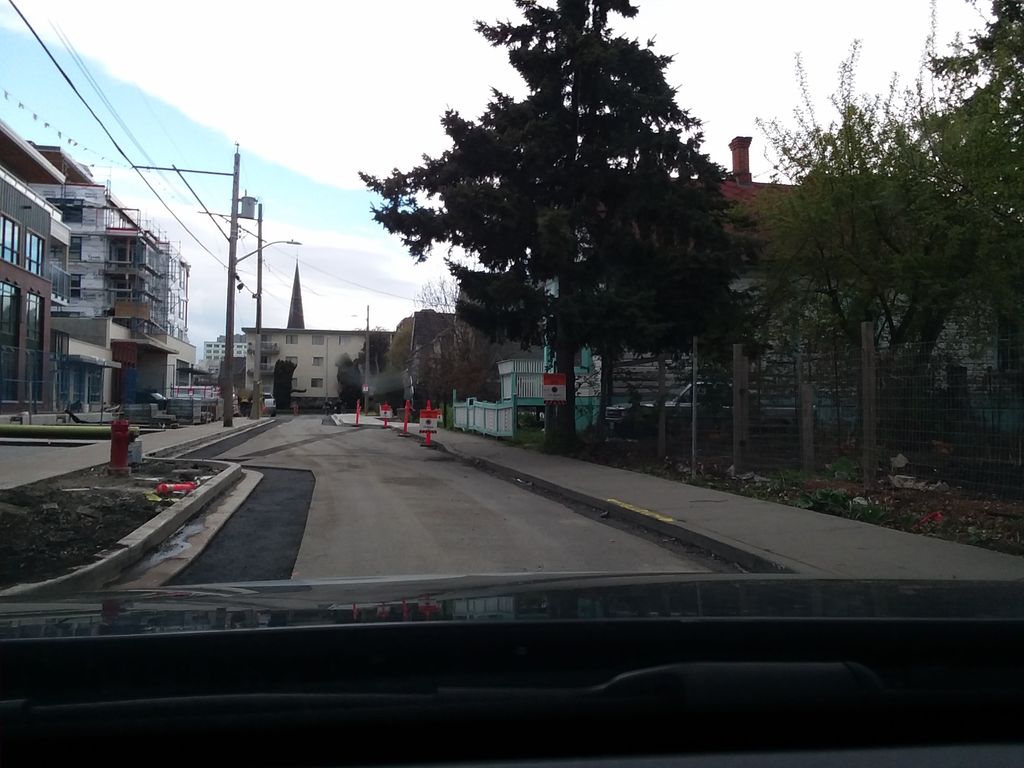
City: victoria